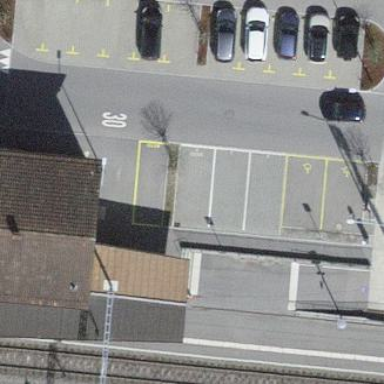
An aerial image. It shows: Street-side parking area with paved surface.